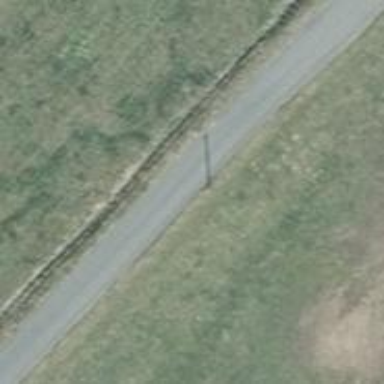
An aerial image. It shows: Power pole.